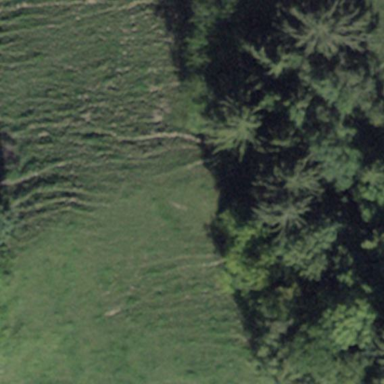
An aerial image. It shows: Forest area.